Platform: macOS
Application: Arc Browser
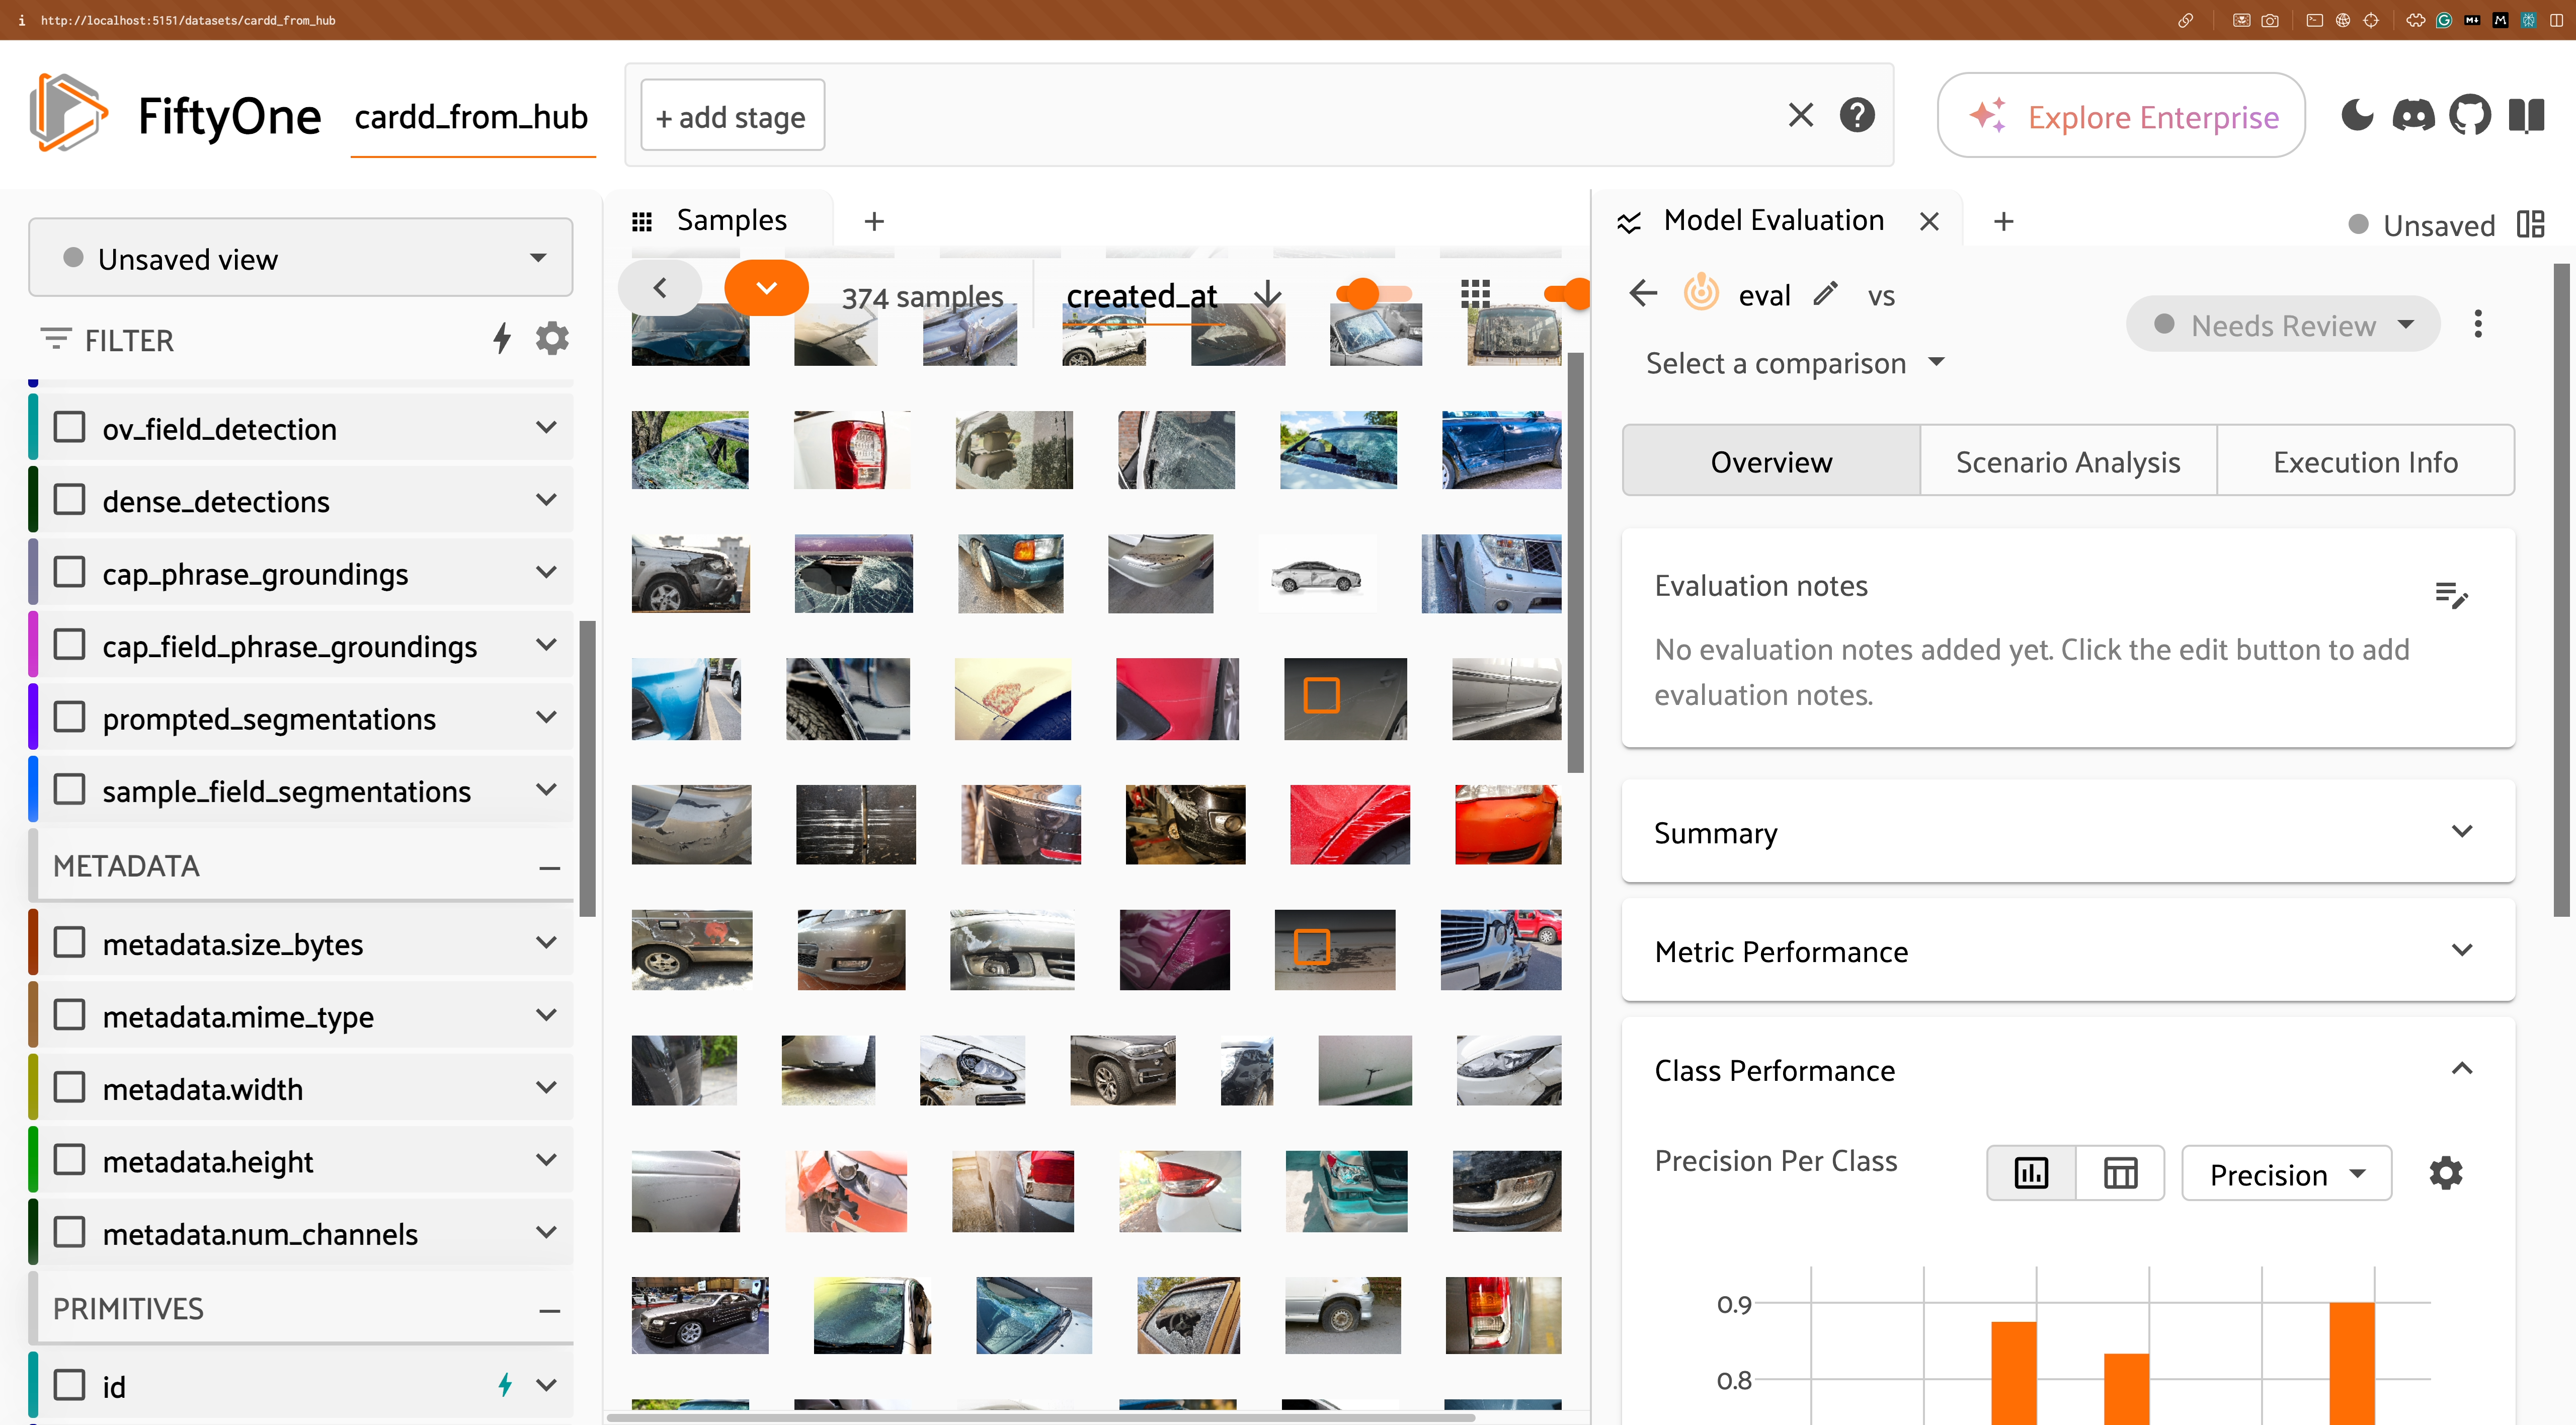
task_description: Hide the sidebar
action_type: click
element_info: Icon
steps_since_start: 1

task_description: Show more items in the actions row toolbar
action_type: click
element_info: Icon
steps_since_start: 1

task_description: Open the saved views menu
action_type: click
element_info: Menu Item
steps_since_start: 1

task_description: Open the workspaces menu
action_type: click
element_info: Button
steps_since_start: 1

task_description: Scroll up on the sidebar
action_type: click
element_info: Slider
steps_since_start: 1

task_description: Scroll down on the sidebar
action_type: click
element_info: Slider
steps_since_start: 1

task_description: Close the model evaluation panel
action_type: click
element_info: Icon
steps_since_start: 1

task_description: Open review status menu in the model evaluation panel
action_type: click
element_info: Menu Item
steps_since_start: 1

task_description: Navigate to model evaluation panel home page
action_type: click
element_info: Icon
steps_since_start: 1

task_description: Switch to Scenario Analysis tab in Model Evaluation Panel
action_type: click
element_info: Menu Item
steps_since_start: 1

task_description: Switch to Execution Info tab in the Model Evaluation panel
action_type: click
element_info: Menu Item
steps_since_start: 1

task_description: Scroll down on the sidebar
action_type: click
element_info: Slider
steps_since_start: 1

task_description: Scroll down on the model evaluation panel
action_type: click
element_info: Slider
steps_since_start: 1

task_description: Add evaluation notes in model evaluation panel
action_type: click
element_info: Icon
steps_since_start: 1

task_description: Expand the summary card in the Model Evaluation panel
action_type: click
element_info: Menu Item
steps_since_start: 1

task_description: Expand the Metric performance card in the model evaluation panel
action_type: click
element_info: Menu Item
steps_since_start: 1

task_description: Minimize the per class performance card in the model evaluation panel
action_type: click
element_info: Menu Item
steps_since_start: 1

task_description: Switch to table view for per class performance
action_type: click
element_info: Icon
steps_since_start: 1

task_description: Open Select dataset menu
action_type: click
element_info: Menu Item
steps_since_start: 1

task_description: Reset spacing of samples in the samples panel
action_type: click
element_info: Icon
steps_since_start: 1